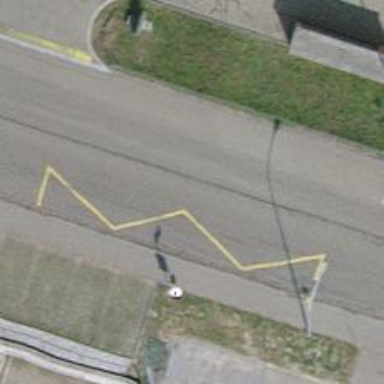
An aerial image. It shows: Public transport stop position.